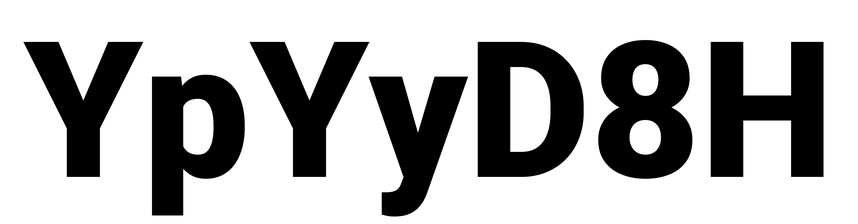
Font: Roboto_Black